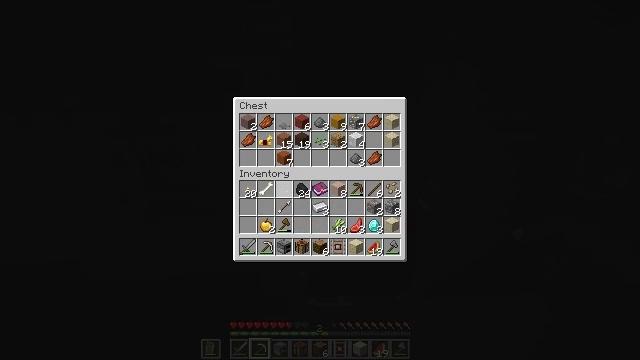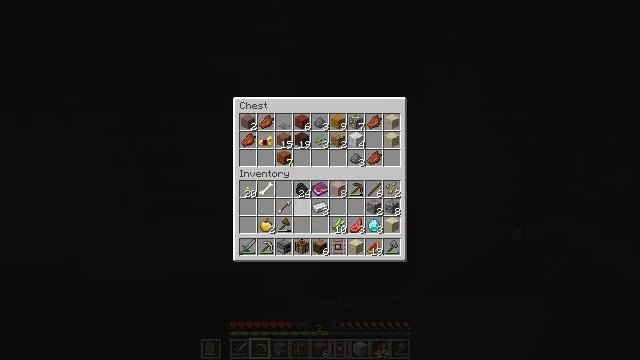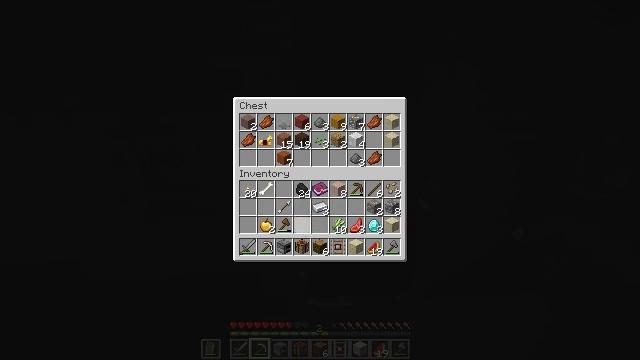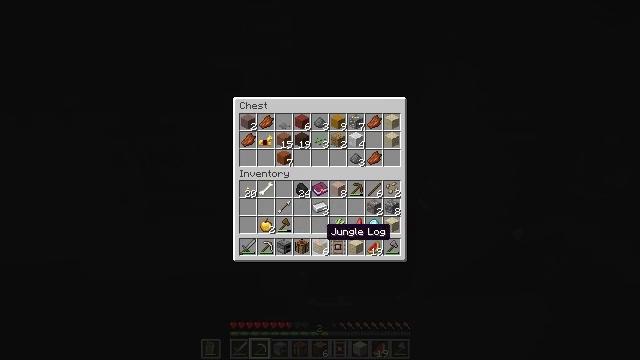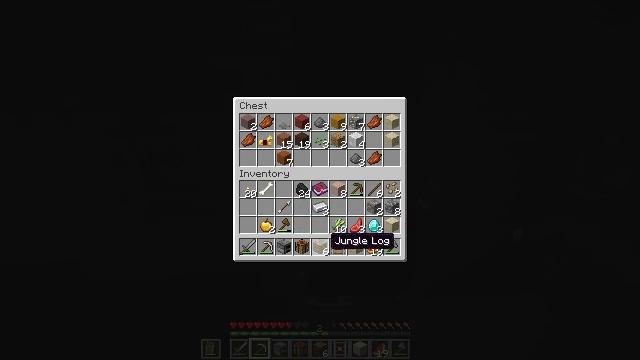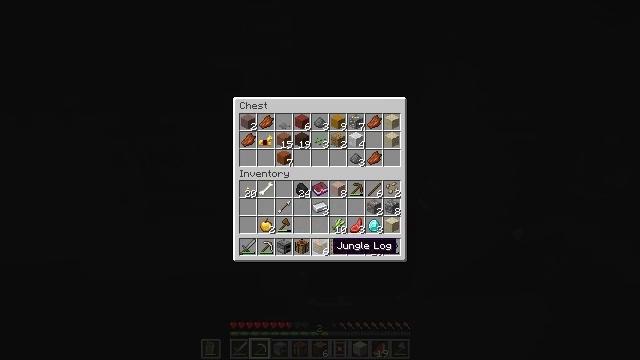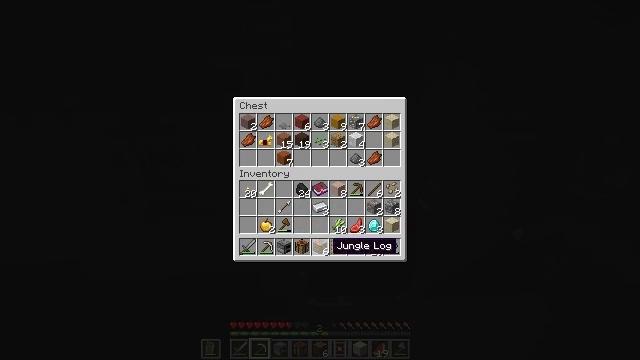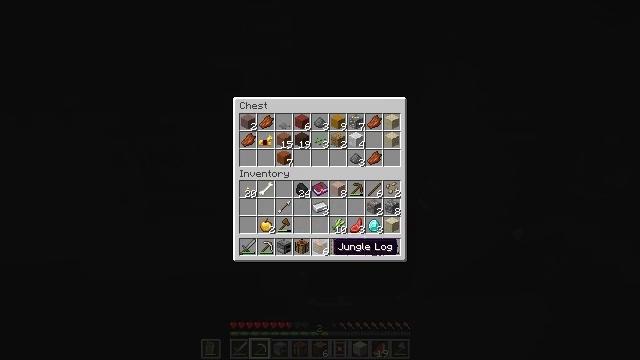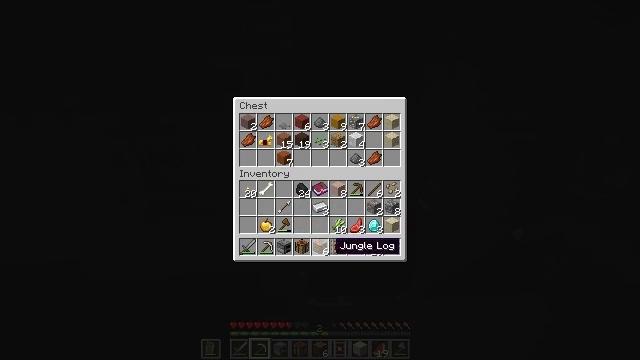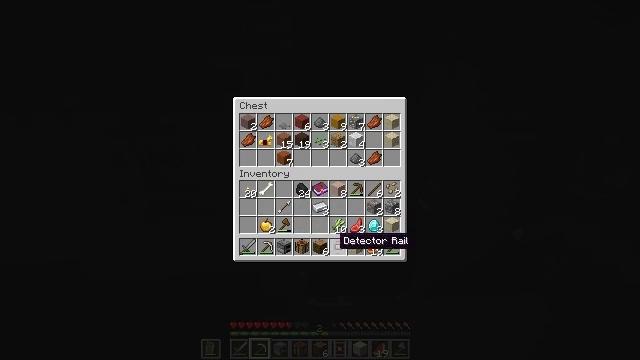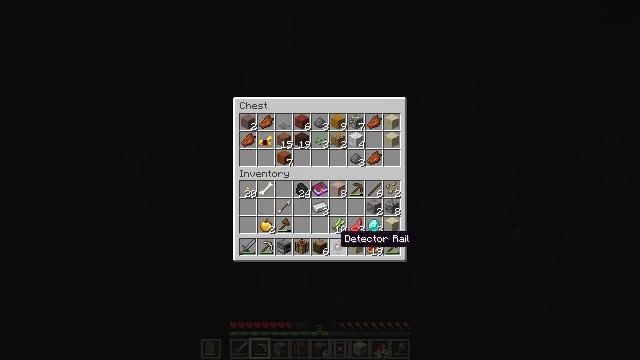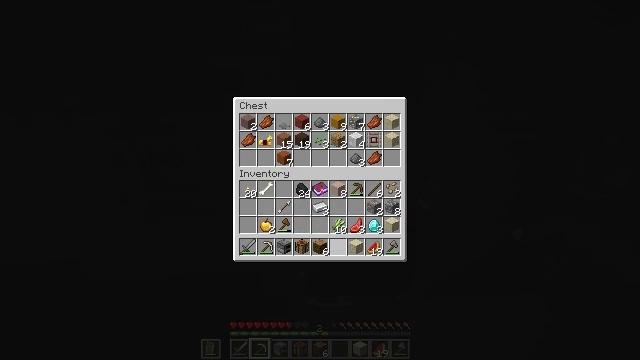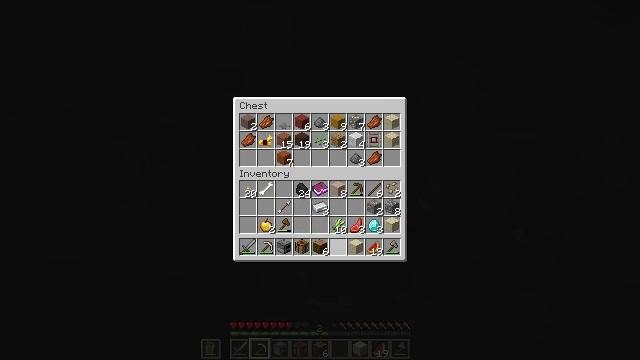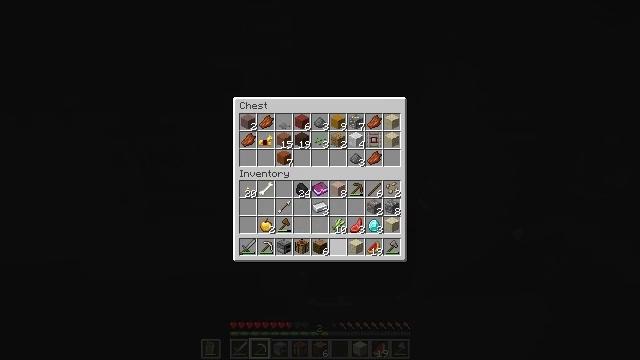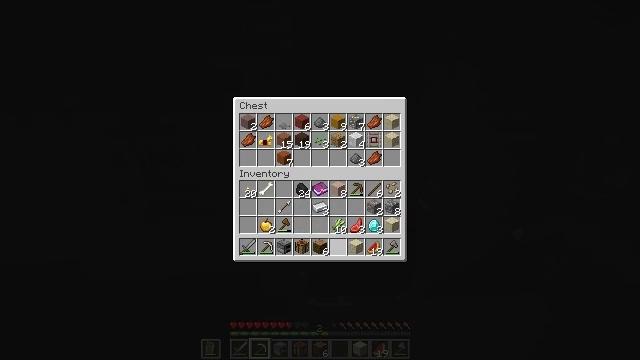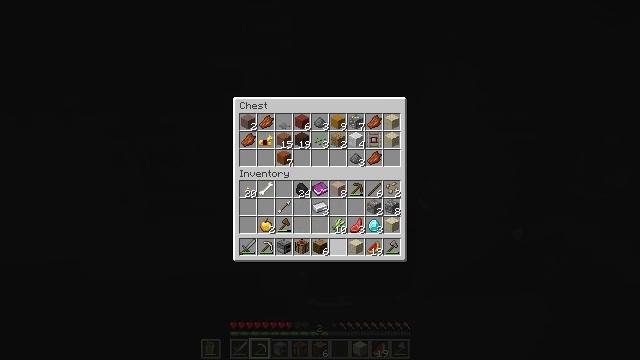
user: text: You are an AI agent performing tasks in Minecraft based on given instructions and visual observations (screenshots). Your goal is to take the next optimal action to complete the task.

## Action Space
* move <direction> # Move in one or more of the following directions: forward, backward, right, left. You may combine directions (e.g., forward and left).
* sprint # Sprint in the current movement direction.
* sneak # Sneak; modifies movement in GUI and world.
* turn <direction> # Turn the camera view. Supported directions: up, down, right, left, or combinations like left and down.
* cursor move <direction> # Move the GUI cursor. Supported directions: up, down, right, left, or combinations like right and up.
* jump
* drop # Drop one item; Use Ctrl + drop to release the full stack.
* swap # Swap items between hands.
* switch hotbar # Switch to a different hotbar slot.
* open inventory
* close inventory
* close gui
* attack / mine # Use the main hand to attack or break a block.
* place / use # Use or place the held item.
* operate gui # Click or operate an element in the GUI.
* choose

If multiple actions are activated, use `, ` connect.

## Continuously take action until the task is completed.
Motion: motion action
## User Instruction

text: Break the cut sandstone block.
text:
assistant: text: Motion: sneak, cursor move right and down
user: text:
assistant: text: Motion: sneak, cursor move right and down
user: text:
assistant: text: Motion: sneak, cursor move right and down
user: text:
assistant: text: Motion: sneak, cursor move down
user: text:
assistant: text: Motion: sneak
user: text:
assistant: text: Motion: sneak
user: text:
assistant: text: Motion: sneak
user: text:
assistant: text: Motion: sneak
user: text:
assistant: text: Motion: sneak
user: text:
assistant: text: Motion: sneak
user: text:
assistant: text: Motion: sneak, operate gui
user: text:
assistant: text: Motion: sneak, operate gui
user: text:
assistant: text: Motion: sneak, operate gui
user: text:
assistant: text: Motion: sneak
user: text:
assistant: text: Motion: sneak
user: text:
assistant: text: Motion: sneak, cursor move up
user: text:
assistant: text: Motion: sneak, cursor move left and up
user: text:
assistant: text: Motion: sneak, cursor move up
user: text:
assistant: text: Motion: sneak, cursor move up
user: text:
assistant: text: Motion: sneak
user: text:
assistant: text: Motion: sneak
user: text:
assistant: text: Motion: sneak
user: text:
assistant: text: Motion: sneak, cursor move up
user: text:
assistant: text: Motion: sneak, cursor move left
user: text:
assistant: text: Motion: sneak, cursor move left
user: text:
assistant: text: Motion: sneak
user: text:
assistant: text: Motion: sneak
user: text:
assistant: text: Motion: sneak
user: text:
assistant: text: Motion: sneak
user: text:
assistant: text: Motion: sneak